Question: Ok I have a method that kicks off an object that deasl with data - a kind of factory.
The factory splits data and sends the data that is split to custom objects that further process/refine the data.
My problem is I log errors with an object that basically just appends the strings together into a log of error. Some errors are ok - meaning the flow of program can continue - however some are and therefore the process needs to terminate and I need to throw the error log back to the original method. And stop processing the data at that point or it could mess things up.
The original method returns a string you see. I don't have to worry about how the method returns the error just need to get it to it.

Thanks
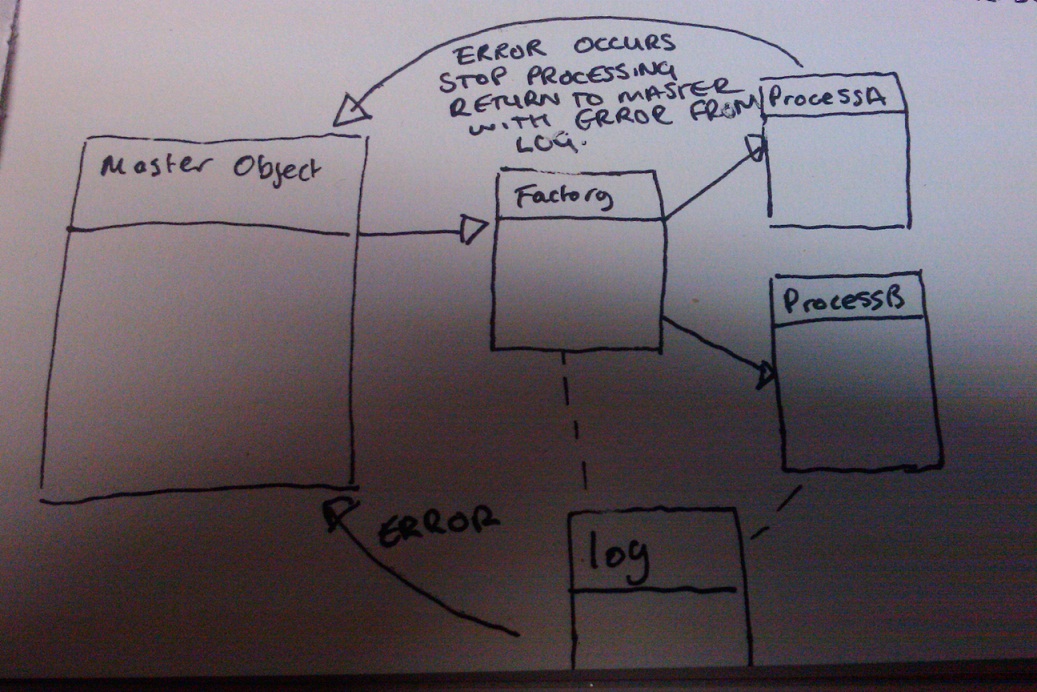
Answer: Ok this is what I wanted..finally figured it out.
4 classes including a custom exception.
'''
package ExceptionTest;
public class Main {
public static void main(String[] args) {
exceptionTester();
}
private static void exceptionTester(){
try{
new FirstLevelObj().begin();
}
catch(MyException e){
System.out.println("Its worked!");
e.printStackTrace();
}
finally{
System.out.println("Oh young man..This Class doth created the other classes!
And has now thrown the exception!");
}
}
}
package ExceptionTest;
public class FirstLevelObj {
private SecondLevelObj second;
public FirstLevelObj() throws MyException{
}
protected void begin()throws MyException{
try{
second = new SecondLevelObj();
second.start();
}
catch(MyException e){
throw new MyException("This Is The One!");
}
finally{
System.out.println("And finally..");
}
}
}
package ExceptionTest;
public class SecondLevelObj {
public SecondLevelObj(){
}
protected void start() throws MyException{
for(int i = 0; i<10; i ++){
if(i == 6){
System.out.println("Exception should be thrown:");
throw new MyException("An Error Hath Occurred Young Man!");
}
else{
System.out.println(i);
}
}
}
}
package ExceptionTest;
public class MyException extends Exception{
public MyException(String s){
super(s);
}
}
'''